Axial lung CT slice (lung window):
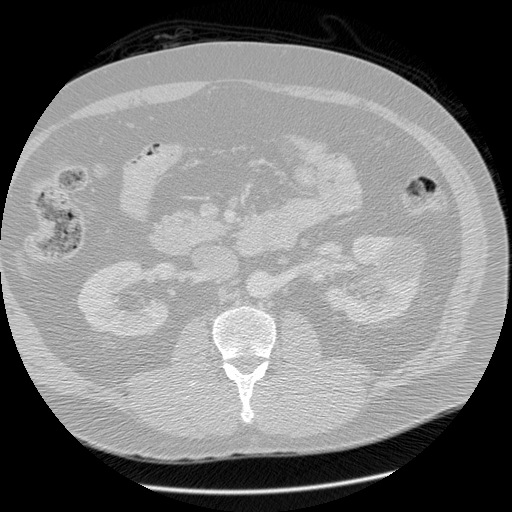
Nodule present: no